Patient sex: M
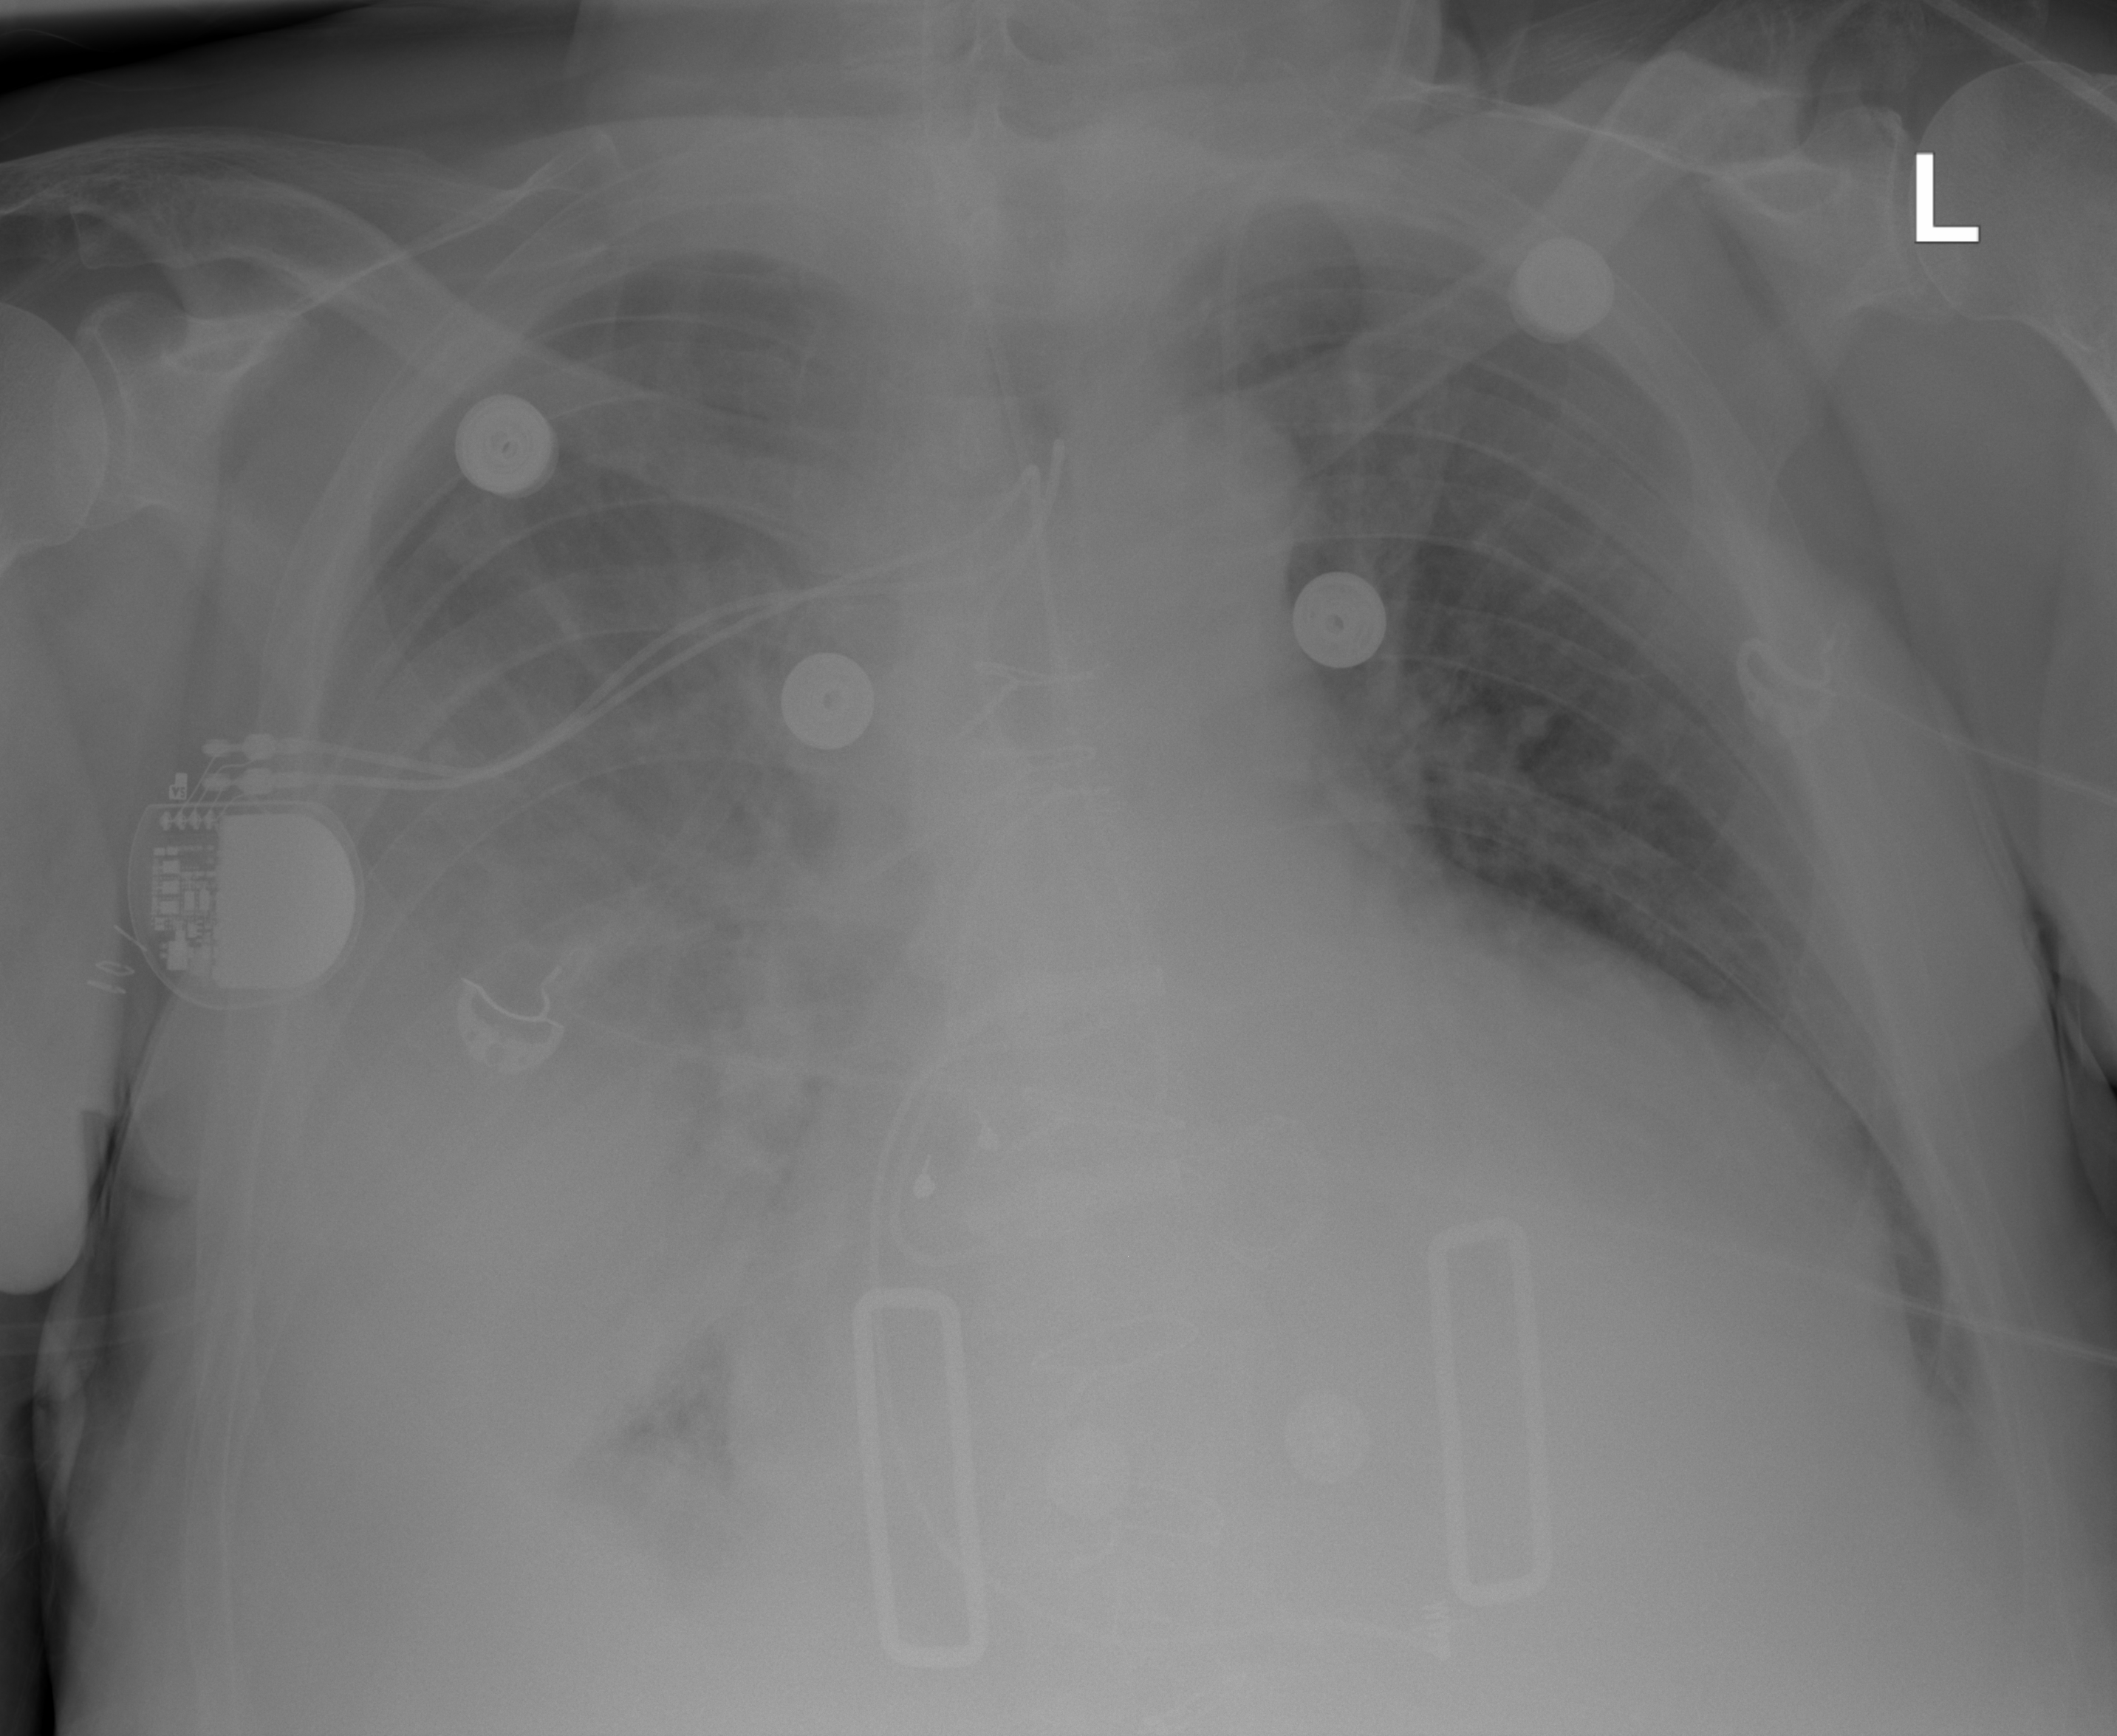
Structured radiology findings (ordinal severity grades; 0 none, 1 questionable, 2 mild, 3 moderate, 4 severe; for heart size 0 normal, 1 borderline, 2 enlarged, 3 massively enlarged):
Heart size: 3
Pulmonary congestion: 3
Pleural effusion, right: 3
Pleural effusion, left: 2
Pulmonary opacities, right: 3
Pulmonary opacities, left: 2
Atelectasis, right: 3
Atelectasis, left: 2